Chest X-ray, PA view. Patient: 44 years old, sex M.
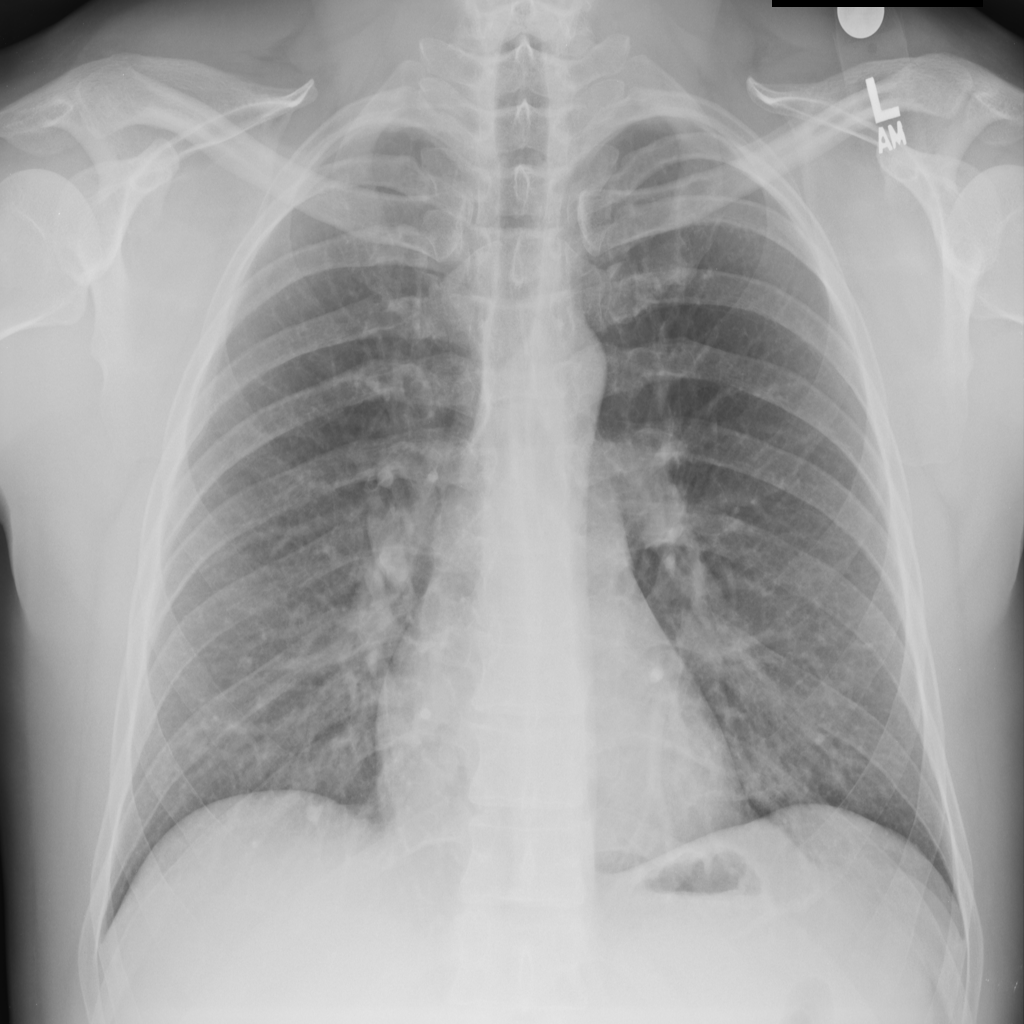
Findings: No Finding